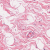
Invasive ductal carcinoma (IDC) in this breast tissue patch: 0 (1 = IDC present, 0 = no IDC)